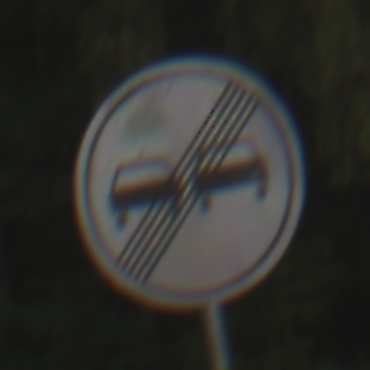
Verkehrszeichen: EndeUeberholverbot
Umgebung: Outdoor, Nature
Tageszeit: SunriseSunset
Wetter: PartlyCloudy
Licht: Natural
Jahreszeit: NotSpecified
Kontrast: MediumContrast